Question: I have a repository on bitbucket. The repository has two directories with files in it. After committing these directories git is showing me some kind of hash code for those files.

I expect that the directory names should be hyperlinks and I should be able to browse them on bitbucket.
On cloning the repository to my local system it is giving me empty directories.
What is happening here?
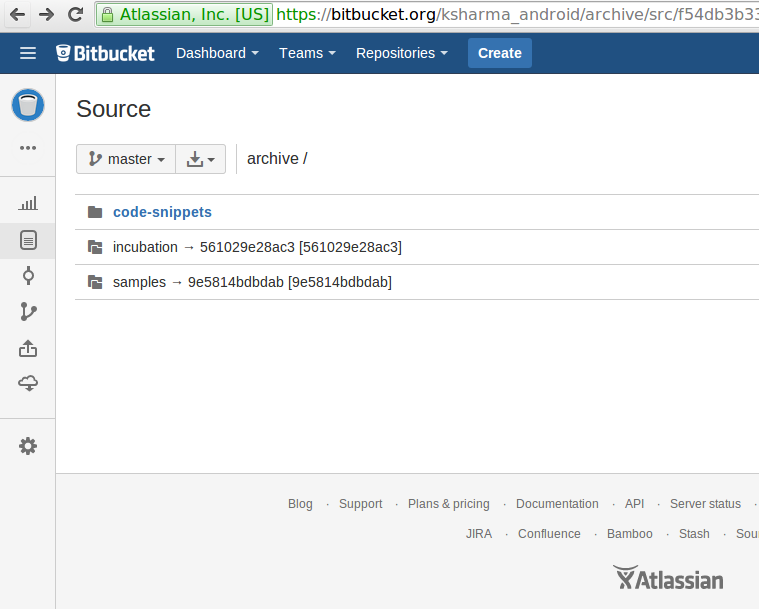
Answer: You need to initialize and update those <URL>:
'''
git submodule update --init
'''
(See <URL>
Those SHA1 are <URL>.